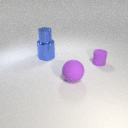
large purple rubber sphere in front of small purple rubber cylinder